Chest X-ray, AP view. Patient: 15 years old, sex M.
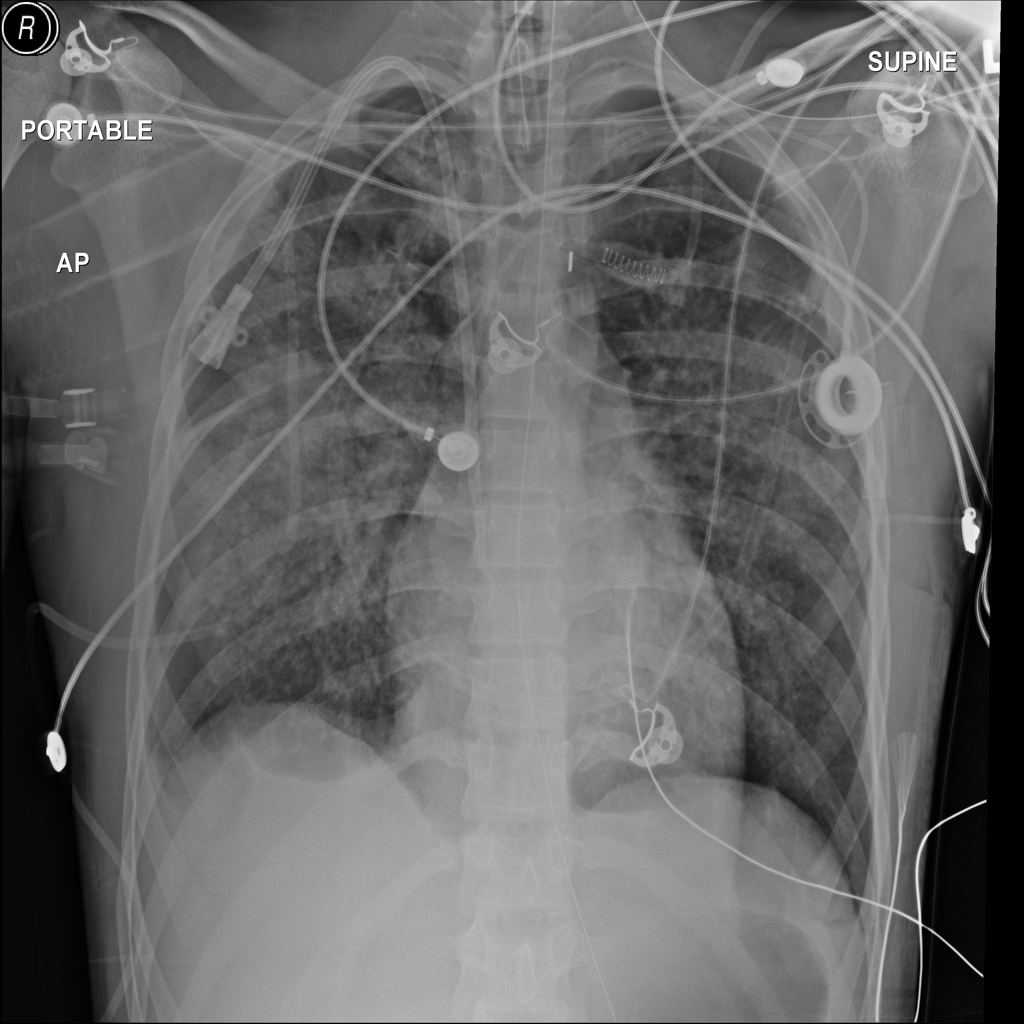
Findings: Effusion